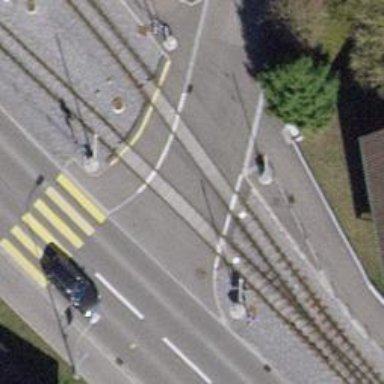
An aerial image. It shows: Level crossing with double half barrier.